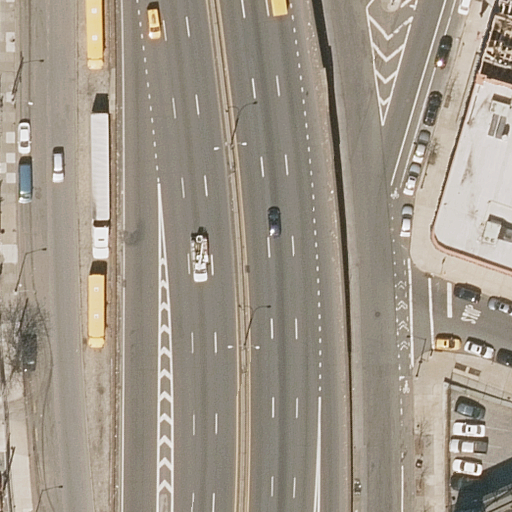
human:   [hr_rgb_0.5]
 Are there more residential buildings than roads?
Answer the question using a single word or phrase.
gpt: no

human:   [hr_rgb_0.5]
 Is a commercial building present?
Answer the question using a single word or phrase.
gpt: no

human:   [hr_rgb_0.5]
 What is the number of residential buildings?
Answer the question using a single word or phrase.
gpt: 1

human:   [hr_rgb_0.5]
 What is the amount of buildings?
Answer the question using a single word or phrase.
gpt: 1

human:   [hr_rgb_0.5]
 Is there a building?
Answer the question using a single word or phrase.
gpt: yes

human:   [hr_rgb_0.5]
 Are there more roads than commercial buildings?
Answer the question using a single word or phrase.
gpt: yes

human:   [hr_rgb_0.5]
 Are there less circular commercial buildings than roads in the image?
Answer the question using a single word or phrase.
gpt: yes

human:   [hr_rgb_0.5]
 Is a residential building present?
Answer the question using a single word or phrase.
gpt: yes

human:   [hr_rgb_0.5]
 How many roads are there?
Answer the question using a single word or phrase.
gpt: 9

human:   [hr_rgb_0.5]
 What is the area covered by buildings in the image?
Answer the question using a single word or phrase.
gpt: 5270m2

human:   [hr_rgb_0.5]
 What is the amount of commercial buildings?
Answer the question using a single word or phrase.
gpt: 0

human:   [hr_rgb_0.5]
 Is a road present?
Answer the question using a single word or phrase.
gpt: yes

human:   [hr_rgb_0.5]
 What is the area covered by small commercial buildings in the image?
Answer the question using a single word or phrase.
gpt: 0m2

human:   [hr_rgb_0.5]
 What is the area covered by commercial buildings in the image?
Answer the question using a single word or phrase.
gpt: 0m2

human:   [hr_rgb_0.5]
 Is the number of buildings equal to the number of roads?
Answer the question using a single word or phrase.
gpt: no

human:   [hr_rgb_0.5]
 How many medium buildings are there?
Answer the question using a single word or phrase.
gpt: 0

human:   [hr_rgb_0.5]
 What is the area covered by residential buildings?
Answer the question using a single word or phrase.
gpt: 5270m2

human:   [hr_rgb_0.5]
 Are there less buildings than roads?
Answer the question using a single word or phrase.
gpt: yes

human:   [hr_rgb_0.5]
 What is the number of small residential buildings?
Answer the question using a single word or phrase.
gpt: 0

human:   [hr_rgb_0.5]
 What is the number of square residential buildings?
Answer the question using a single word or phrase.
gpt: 0

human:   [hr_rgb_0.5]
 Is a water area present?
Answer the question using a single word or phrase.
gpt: no

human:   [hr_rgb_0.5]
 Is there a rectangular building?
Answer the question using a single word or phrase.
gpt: no

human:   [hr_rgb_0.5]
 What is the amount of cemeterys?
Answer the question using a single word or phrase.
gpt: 0

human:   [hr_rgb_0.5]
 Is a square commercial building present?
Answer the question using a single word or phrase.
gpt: no

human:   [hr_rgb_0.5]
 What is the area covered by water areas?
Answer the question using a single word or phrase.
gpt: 0m2

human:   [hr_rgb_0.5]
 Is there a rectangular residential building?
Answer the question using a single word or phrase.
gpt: no

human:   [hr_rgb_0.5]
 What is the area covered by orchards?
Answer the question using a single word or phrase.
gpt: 0m2

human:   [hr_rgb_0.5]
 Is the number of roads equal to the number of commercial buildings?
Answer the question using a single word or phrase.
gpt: no

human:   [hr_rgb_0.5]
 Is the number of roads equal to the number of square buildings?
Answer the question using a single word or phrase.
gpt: no

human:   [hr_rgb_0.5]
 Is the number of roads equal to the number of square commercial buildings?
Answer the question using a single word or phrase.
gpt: no

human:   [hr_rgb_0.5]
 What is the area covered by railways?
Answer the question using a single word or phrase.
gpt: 0m2

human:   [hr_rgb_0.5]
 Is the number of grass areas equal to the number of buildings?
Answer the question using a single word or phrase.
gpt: no

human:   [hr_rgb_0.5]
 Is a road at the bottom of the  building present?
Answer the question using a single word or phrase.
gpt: yes

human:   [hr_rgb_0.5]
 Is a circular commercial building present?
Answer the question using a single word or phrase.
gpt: no

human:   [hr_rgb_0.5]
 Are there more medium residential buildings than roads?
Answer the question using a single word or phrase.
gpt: no

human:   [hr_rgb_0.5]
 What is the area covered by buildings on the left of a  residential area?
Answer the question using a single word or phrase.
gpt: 0m2

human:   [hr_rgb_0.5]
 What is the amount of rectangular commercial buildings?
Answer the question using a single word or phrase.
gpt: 0

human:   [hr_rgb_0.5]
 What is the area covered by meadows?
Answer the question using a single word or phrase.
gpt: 0m2

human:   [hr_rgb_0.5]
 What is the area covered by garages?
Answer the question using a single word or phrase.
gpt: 0m2

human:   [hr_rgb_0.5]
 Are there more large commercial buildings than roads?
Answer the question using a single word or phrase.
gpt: no

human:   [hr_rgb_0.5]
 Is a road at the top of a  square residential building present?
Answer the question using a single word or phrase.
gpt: no

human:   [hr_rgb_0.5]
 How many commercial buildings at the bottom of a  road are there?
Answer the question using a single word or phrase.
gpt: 0

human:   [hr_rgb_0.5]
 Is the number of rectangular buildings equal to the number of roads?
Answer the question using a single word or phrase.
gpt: no

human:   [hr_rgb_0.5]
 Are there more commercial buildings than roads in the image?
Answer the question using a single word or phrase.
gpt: no

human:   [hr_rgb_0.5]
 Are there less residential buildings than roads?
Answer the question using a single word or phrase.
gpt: yes

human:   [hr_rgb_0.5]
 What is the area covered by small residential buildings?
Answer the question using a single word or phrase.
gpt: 0m2

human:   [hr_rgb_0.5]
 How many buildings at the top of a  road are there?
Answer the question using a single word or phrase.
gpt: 1

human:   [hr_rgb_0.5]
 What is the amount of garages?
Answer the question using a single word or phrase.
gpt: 0

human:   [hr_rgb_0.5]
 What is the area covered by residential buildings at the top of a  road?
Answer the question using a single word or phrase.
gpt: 5270m2

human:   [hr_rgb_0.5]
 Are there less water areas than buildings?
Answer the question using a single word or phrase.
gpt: yes

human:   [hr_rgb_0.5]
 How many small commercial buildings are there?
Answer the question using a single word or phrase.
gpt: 0

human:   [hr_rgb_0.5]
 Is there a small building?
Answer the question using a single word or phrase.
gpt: no

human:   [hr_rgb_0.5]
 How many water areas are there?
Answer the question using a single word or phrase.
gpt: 0

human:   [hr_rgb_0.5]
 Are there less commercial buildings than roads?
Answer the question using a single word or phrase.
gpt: yes

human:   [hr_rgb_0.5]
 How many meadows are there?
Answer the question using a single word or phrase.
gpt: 0

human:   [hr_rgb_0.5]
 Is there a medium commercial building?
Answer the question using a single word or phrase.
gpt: no

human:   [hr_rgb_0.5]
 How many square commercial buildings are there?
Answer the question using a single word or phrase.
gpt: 0

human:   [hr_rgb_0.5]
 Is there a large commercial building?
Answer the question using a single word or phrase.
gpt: no

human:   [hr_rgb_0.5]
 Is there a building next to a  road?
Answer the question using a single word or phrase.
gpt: yes

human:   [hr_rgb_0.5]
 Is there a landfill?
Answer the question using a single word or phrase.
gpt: no

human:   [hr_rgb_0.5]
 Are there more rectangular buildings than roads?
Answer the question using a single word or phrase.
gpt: no

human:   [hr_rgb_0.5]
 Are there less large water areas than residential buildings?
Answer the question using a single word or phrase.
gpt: yes

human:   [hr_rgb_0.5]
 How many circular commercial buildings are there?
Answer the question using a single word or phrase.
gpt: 0

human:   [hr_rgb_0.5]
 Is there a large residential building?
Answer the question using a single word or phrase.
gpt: yes